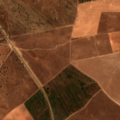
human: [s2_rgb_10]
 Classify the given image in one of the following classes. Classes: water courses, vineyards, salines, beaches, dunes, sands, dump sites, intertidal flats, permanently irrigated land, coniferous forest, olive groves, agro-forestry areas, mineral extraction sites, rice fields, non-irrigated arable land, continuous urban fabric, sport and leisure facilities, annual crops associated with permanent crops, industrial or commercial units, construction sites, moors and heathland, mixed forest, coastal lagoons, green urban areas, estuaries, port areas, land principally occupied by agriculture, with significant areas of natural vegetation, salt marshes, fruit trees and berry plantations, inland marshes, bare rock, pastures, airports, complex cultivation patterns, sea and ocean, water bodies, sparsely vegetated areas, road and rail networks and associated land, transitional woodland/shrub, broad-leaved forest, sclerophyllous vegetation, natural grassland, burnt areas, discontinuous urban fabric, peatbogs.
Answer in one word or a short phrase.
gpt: non-irrigated arable land, agro-forestry areas, transitional woodland/shrub